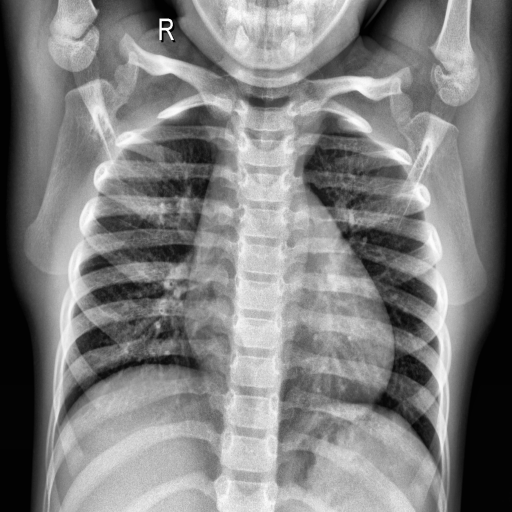
Finding: NORMAL